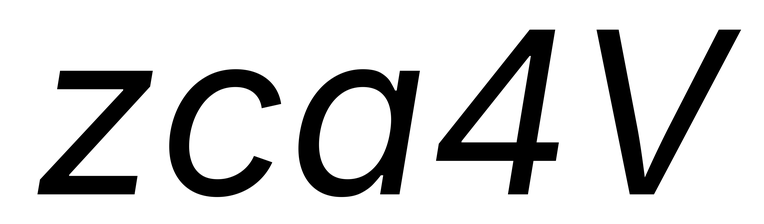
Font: Inter-Italic_Italic